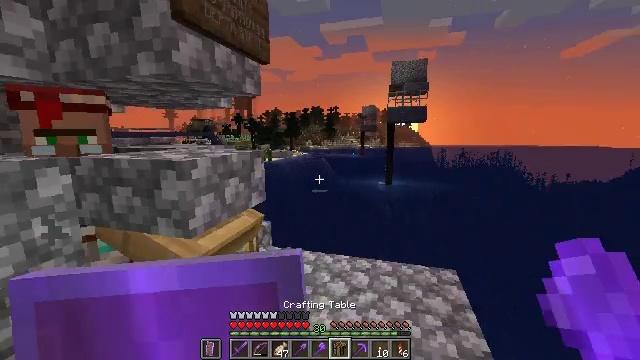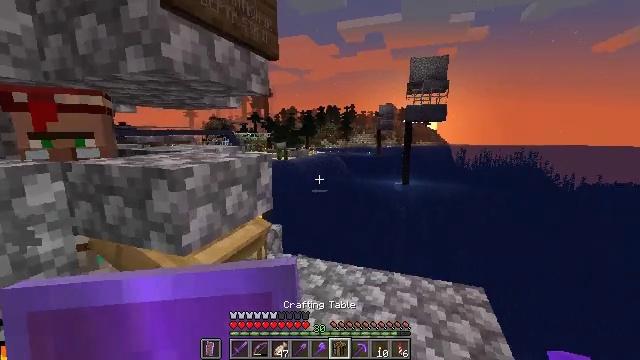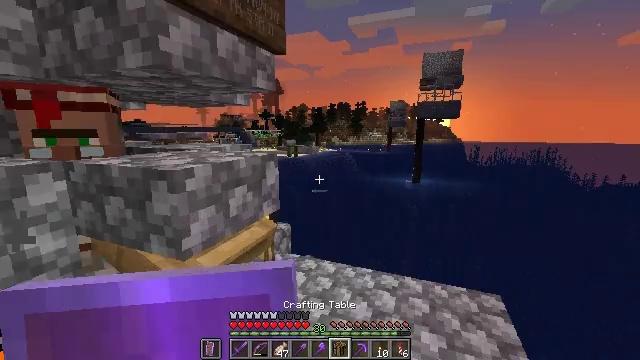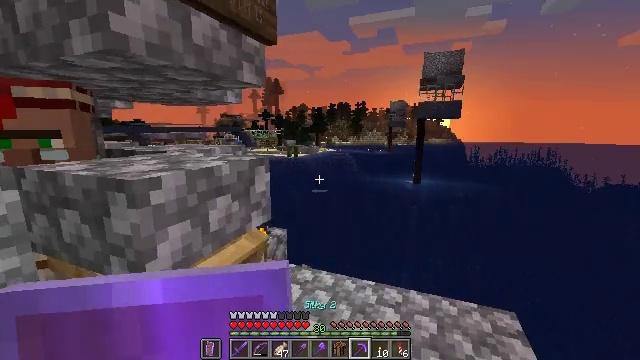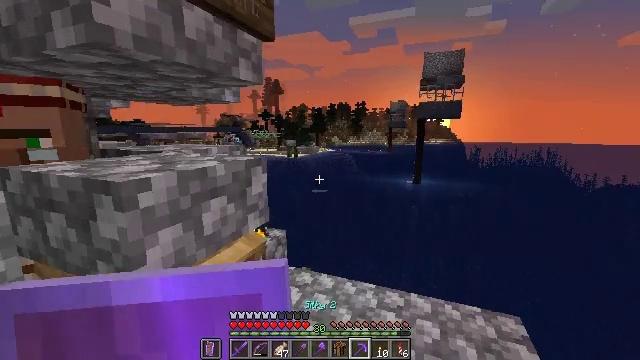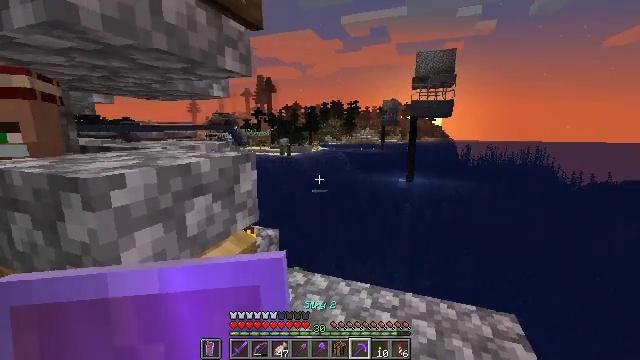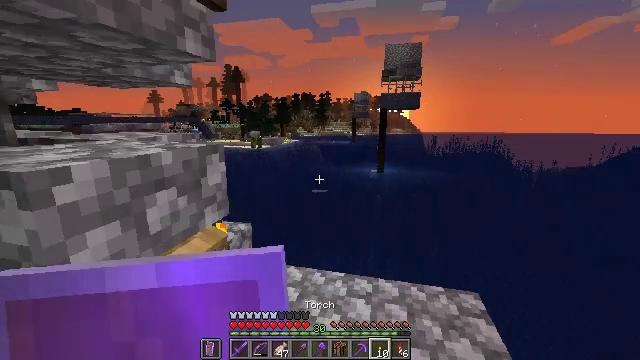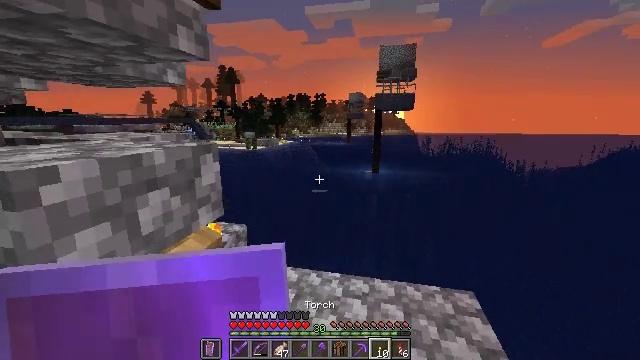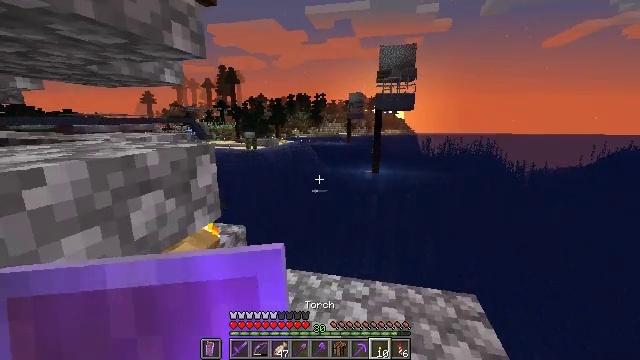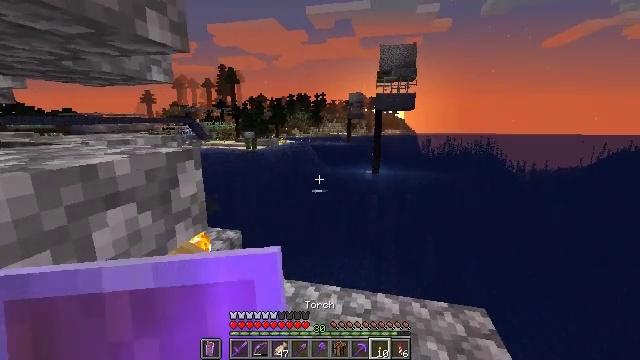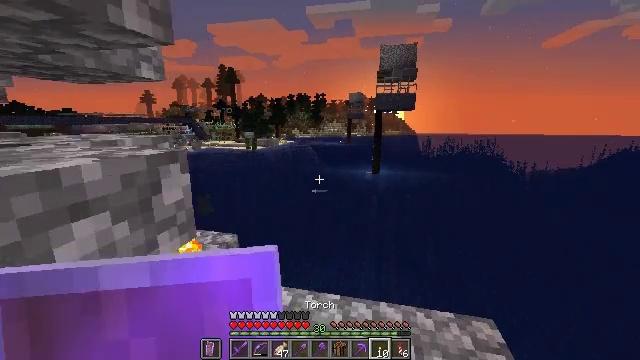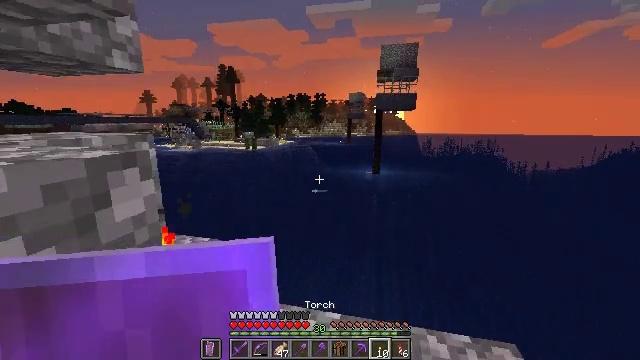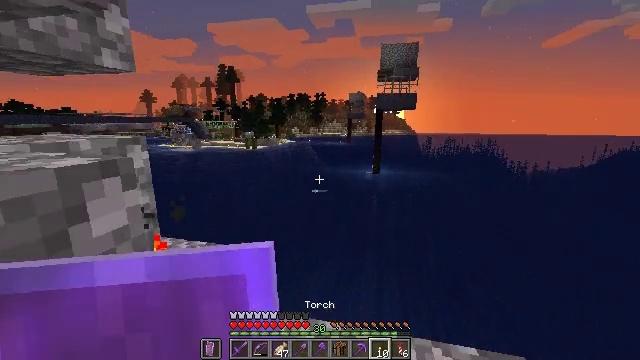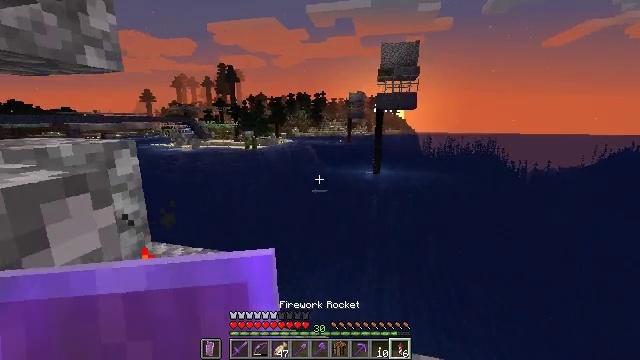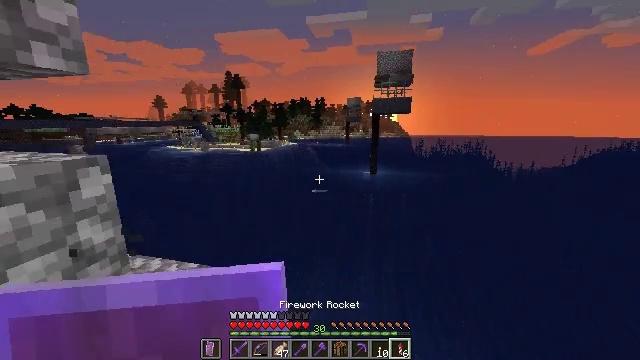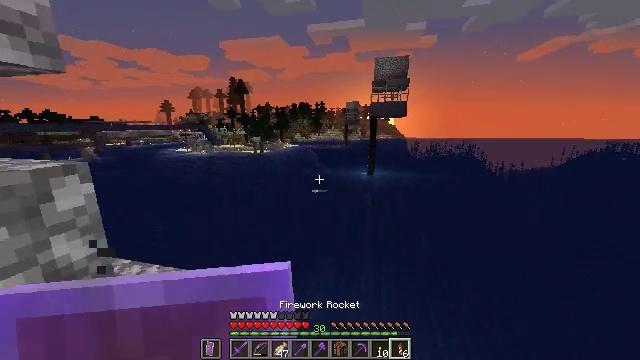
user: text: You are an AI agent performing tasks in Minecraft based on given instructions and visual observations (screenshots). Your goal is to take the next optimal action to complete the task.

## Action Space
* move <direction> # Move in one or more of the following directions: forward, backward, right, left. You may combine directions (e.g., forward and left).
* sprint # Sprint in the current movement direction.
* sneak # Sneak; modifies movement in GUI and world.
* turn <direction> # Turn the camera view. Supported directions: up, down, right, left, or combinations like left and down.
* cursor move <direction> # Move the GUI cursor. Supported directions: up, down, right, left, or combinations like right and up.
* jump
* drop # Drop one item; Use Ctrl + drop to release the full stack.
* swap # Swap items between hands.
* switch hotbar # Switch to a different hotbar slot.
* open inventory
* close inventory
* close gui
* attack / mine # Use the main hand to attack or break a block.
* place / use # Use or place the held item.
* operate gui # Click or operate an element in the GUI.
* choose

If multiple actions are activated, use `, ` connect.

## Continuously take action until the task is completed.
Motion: motion action
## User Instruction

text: Mine the sticky piston.
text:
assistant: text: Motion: move forward, turn left
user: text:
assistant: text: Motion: move forward, turn left
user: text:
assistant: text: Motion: no_op
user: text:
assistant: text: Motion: no_op
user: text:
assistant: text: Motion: turn right
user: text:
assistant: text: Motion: turn right and down
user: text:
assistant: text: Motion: turn right
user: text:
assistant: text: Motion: move forward
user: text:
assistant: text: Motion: move forward
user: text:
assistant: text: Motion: move forward
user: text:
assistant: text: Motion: move forward
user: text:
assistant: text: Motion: move forward
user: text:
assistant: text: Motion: move forward, sprint
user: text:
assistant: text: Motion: move forward, sprint
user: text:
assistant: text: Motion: move forward, sprint
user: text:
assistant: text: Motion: move forward, sprint
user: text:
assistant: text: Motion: move forward, sprint
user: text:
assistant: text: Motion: move forward, sprint
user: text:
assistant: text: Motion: move forward, sprint
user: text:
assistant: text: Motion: move forward, sprint, jump
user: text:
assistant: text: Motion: move forward, sprint, turn left and up, jump
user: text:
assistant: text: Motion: move forward, sprint, turn left and up, jump
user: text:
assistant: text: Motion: move forward, sprint, jump
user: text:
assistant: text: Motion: move forward, sprint, jump
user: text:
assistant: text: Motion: move forward, sprint
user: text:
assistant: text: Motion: move forward, sprint
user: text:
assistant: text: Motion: move forward, sprint, jump
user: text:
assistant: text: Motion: move forward, sprint, jump
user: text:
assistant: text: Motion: move forward, sprint, use / place, jump
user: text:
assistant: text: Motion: move forward, sprint, use / place, jump